高一 · 代数
若定义运算 $a \odot b=\left\{\begin{array}{l}b, a \geq b, \\ a, a<b,\end{array}\right.$ 则函数 $f(x)=x \odot(2-x)$ 的值域是
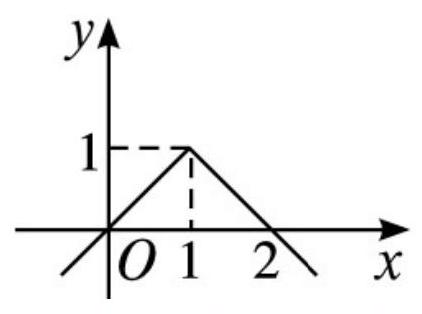
答案: $(-\infty, 1]$.
解析: 由题意, 得 $f(x)=\left\{\begin{array}{l}x, x<1, \\ 2-x, x \geq 1 .\end{array}\right.$ 画函数 $f(x)$ 的图像, 如图所示.

由图像得函数 $f(x)$ 的值域是 $(-\infty, 1]$.